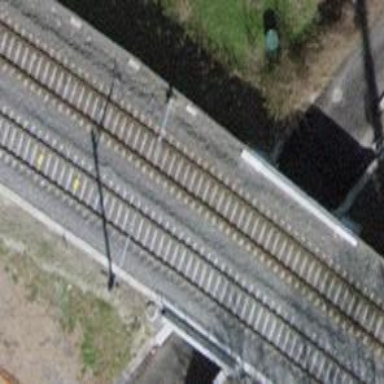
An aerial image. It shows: Single railway track with electrification through contact line.